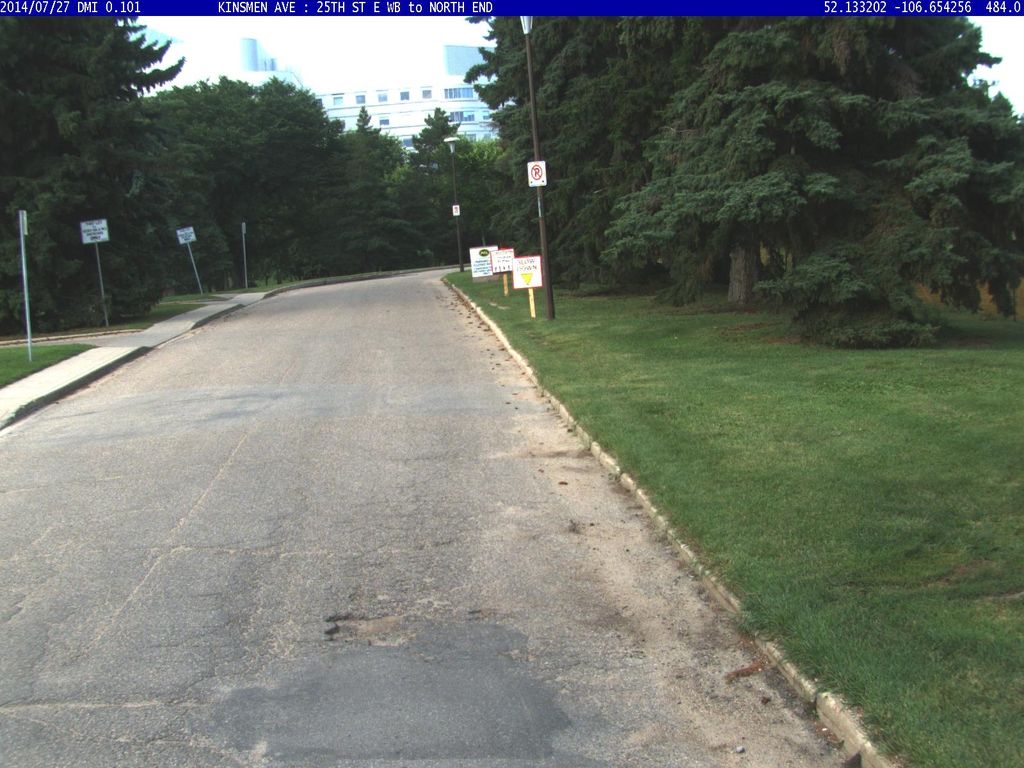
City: saskatoon